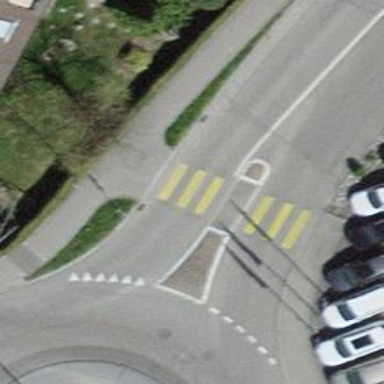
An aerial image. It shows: Zebra crossing on the road.